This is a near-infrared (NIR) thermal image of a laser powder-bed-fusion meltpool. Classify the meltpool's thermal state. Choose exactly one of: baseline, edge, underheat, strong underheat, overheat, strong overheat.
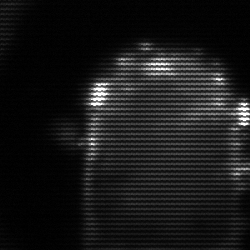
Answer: baseline